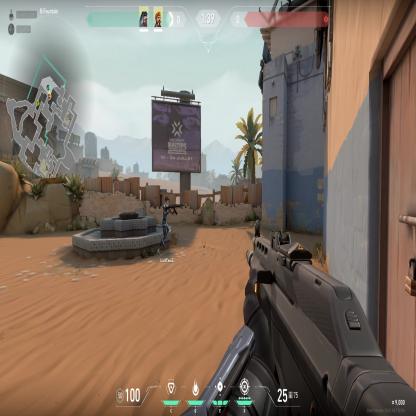
Label: teammate